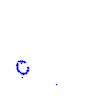
Particle: proton